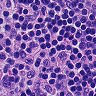
Metastatic tissue present: no